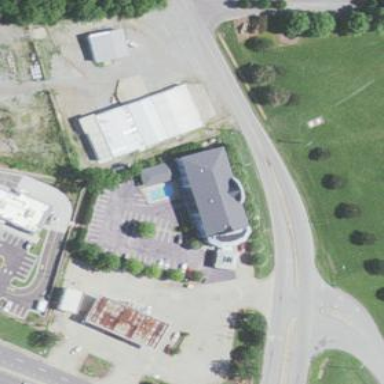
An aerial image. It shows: Hotel building.